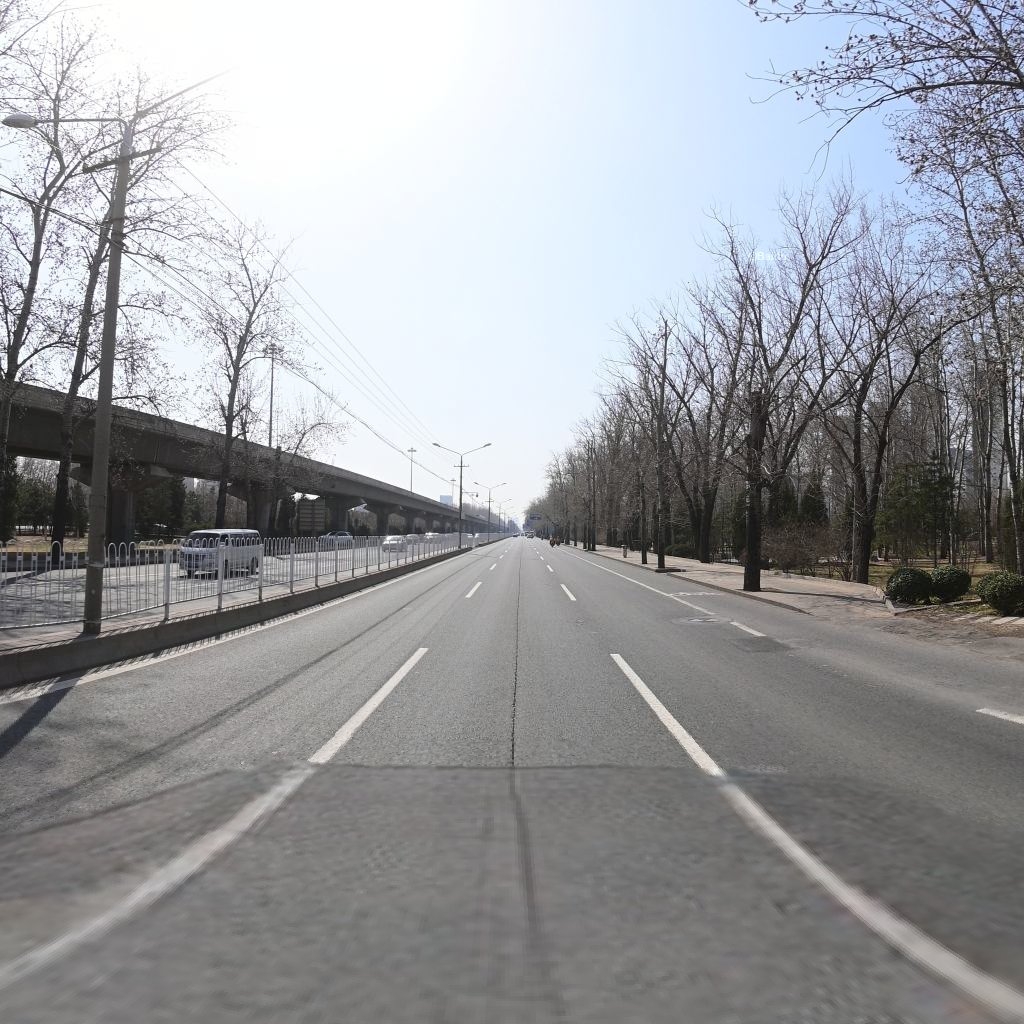
Region: Chaoyang
Road damage annotations: manhole cover, longitudinal crack